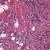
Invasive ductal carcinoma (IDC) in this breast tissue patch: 1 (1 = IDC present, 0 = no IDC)